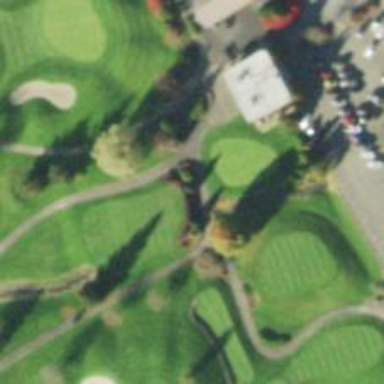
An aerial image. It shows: Service road designated as golf cart path.